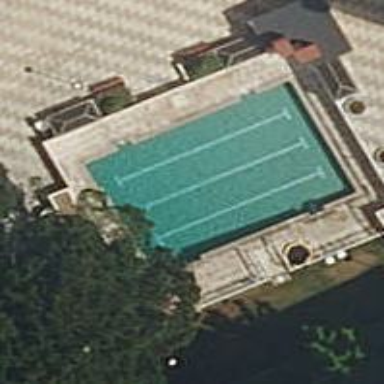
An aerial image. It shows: Swimming pool located in leisure land.